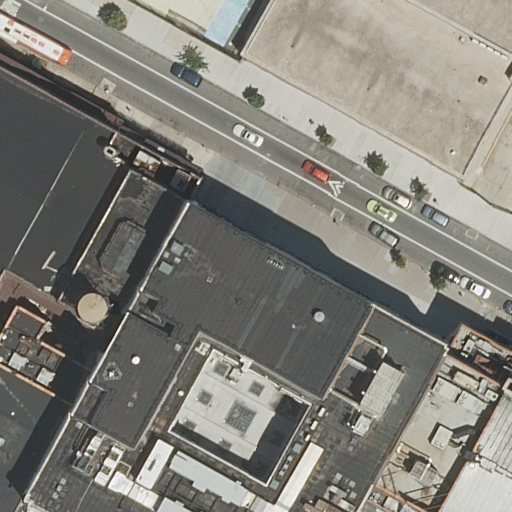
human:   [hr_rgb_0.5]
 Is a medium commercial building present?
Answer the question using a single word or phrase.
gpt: no

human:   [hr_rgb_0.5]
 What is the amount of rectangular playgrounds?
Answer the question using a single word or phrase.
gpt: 1

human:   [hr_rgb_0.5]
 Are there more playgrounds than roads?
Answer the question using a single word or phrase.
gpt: no

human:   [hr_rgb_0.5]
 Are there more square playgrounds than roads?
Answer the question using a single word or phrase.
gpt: no

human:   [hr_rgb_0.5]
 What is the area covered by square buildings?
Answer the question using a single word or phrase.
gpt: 0m2

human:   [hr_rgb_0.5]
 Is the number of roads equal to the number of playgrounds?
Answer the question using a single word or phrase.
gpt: yes

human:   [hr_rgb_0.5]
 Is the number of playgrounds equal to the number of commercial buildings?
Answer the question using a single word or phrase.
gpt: yes

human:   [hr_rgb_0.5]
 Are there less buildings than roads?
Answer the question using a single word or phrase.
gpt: no

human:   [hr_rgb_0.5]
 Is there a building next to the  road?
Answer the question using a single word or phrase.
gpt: yes

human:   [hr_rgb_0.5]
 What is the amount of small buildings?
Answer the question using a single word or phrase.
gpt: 2

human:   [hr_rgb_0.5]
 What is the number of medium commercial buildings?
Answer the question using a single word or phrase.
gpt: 0

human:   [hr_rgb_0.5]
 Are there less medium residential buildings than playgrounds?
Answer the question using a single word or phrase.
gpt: no

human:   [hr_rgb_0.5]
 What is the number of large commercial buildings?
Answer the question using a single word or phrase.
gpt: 1

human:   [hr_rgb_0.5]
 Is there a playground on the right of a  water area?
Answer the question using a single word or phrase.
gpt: no

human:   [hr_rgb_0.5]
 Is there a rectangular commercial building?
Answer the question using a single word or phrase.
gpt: no

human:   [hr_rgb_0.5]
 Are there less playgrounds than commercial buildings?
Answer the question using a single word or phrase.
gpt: no

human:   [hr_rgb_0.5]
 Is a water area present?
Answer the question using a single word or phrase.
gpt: no

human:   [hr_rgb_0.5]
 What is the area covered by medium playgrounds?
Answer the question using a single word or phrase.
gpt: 164m2

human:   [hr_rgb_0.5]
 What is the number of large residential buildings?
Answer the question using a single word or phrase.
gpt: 2

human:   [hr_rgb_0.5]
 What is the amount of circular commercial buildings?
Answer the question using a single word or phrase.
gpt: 0

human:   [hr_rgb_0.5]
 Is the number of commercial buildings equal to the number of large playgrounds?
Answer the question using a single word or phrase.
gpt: no

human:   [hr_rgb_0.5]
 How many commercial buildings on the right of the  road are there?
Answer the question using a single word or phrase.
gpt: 0

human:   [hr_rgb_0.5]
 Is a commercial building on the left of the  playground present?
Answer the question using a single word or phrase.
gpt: no

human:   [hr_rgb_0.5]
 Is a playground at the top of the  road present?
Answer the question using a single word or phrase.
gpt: yes

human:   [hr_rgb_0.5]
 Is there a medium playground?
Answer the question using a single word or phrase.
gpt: yes

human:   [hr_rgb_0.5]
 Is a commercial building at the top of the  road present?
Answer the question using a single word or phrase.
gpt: no

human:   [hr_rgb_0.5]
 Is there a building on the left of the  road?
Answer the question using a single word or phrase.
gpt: yes

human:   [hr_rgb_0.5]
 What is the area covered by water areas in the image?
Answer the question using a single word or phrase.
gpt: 0m2

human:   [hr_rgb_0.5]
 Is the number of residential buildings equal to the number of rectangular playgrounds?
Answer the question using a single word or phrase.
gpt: no

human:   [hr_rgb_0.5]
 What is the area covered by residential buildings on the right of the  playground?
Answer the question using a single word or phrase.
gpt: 729m2

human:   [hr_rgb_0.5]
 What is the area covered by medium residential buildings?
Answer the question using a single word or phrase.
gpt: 449m2

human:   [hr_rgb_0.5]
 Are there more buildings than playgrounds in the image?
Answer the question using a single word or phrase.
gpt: yes

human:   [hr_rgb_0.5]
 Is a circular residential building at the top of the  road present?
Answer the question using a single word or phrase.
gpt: no

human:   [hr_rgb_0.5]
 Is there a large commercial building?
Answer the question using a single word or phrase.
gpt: yes

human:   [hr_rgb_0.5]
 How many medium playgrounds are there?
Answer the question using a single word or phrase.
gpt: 1

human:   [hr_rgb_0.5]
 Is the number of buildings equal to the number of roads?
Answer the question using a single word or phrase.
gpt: no